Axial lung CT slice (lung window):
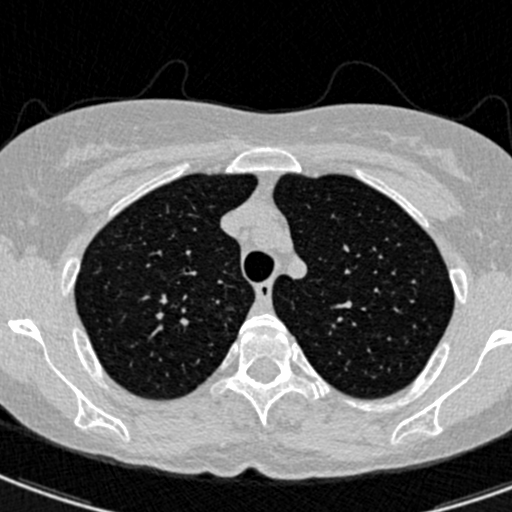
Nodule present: no